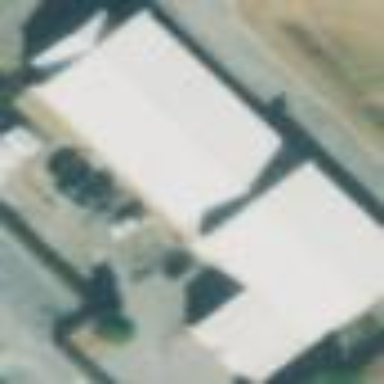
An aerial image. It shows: Commercial building.